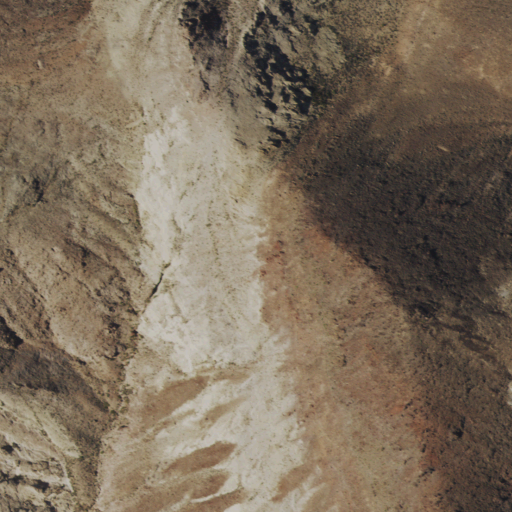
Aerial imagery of mountain in Nevada named Black Peak containing shrub and barren land